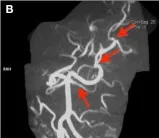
(A-D) Magnetic resonance arthrography images of the head in Case 2. The red arrow indicates partial filling defects.
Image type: radiology (mri)